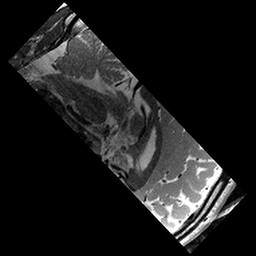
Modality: T2w
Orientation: sagittal
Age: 11
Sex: male
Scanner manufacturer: siemens
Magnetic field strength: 3 T
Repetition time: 9.23 s
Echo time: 0.067 s